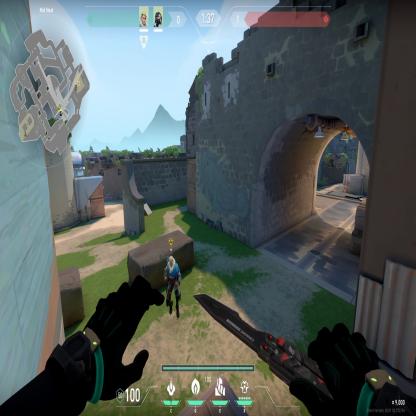
Label: teammate